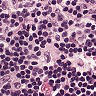
Metastatic tissue present: no